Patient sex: M
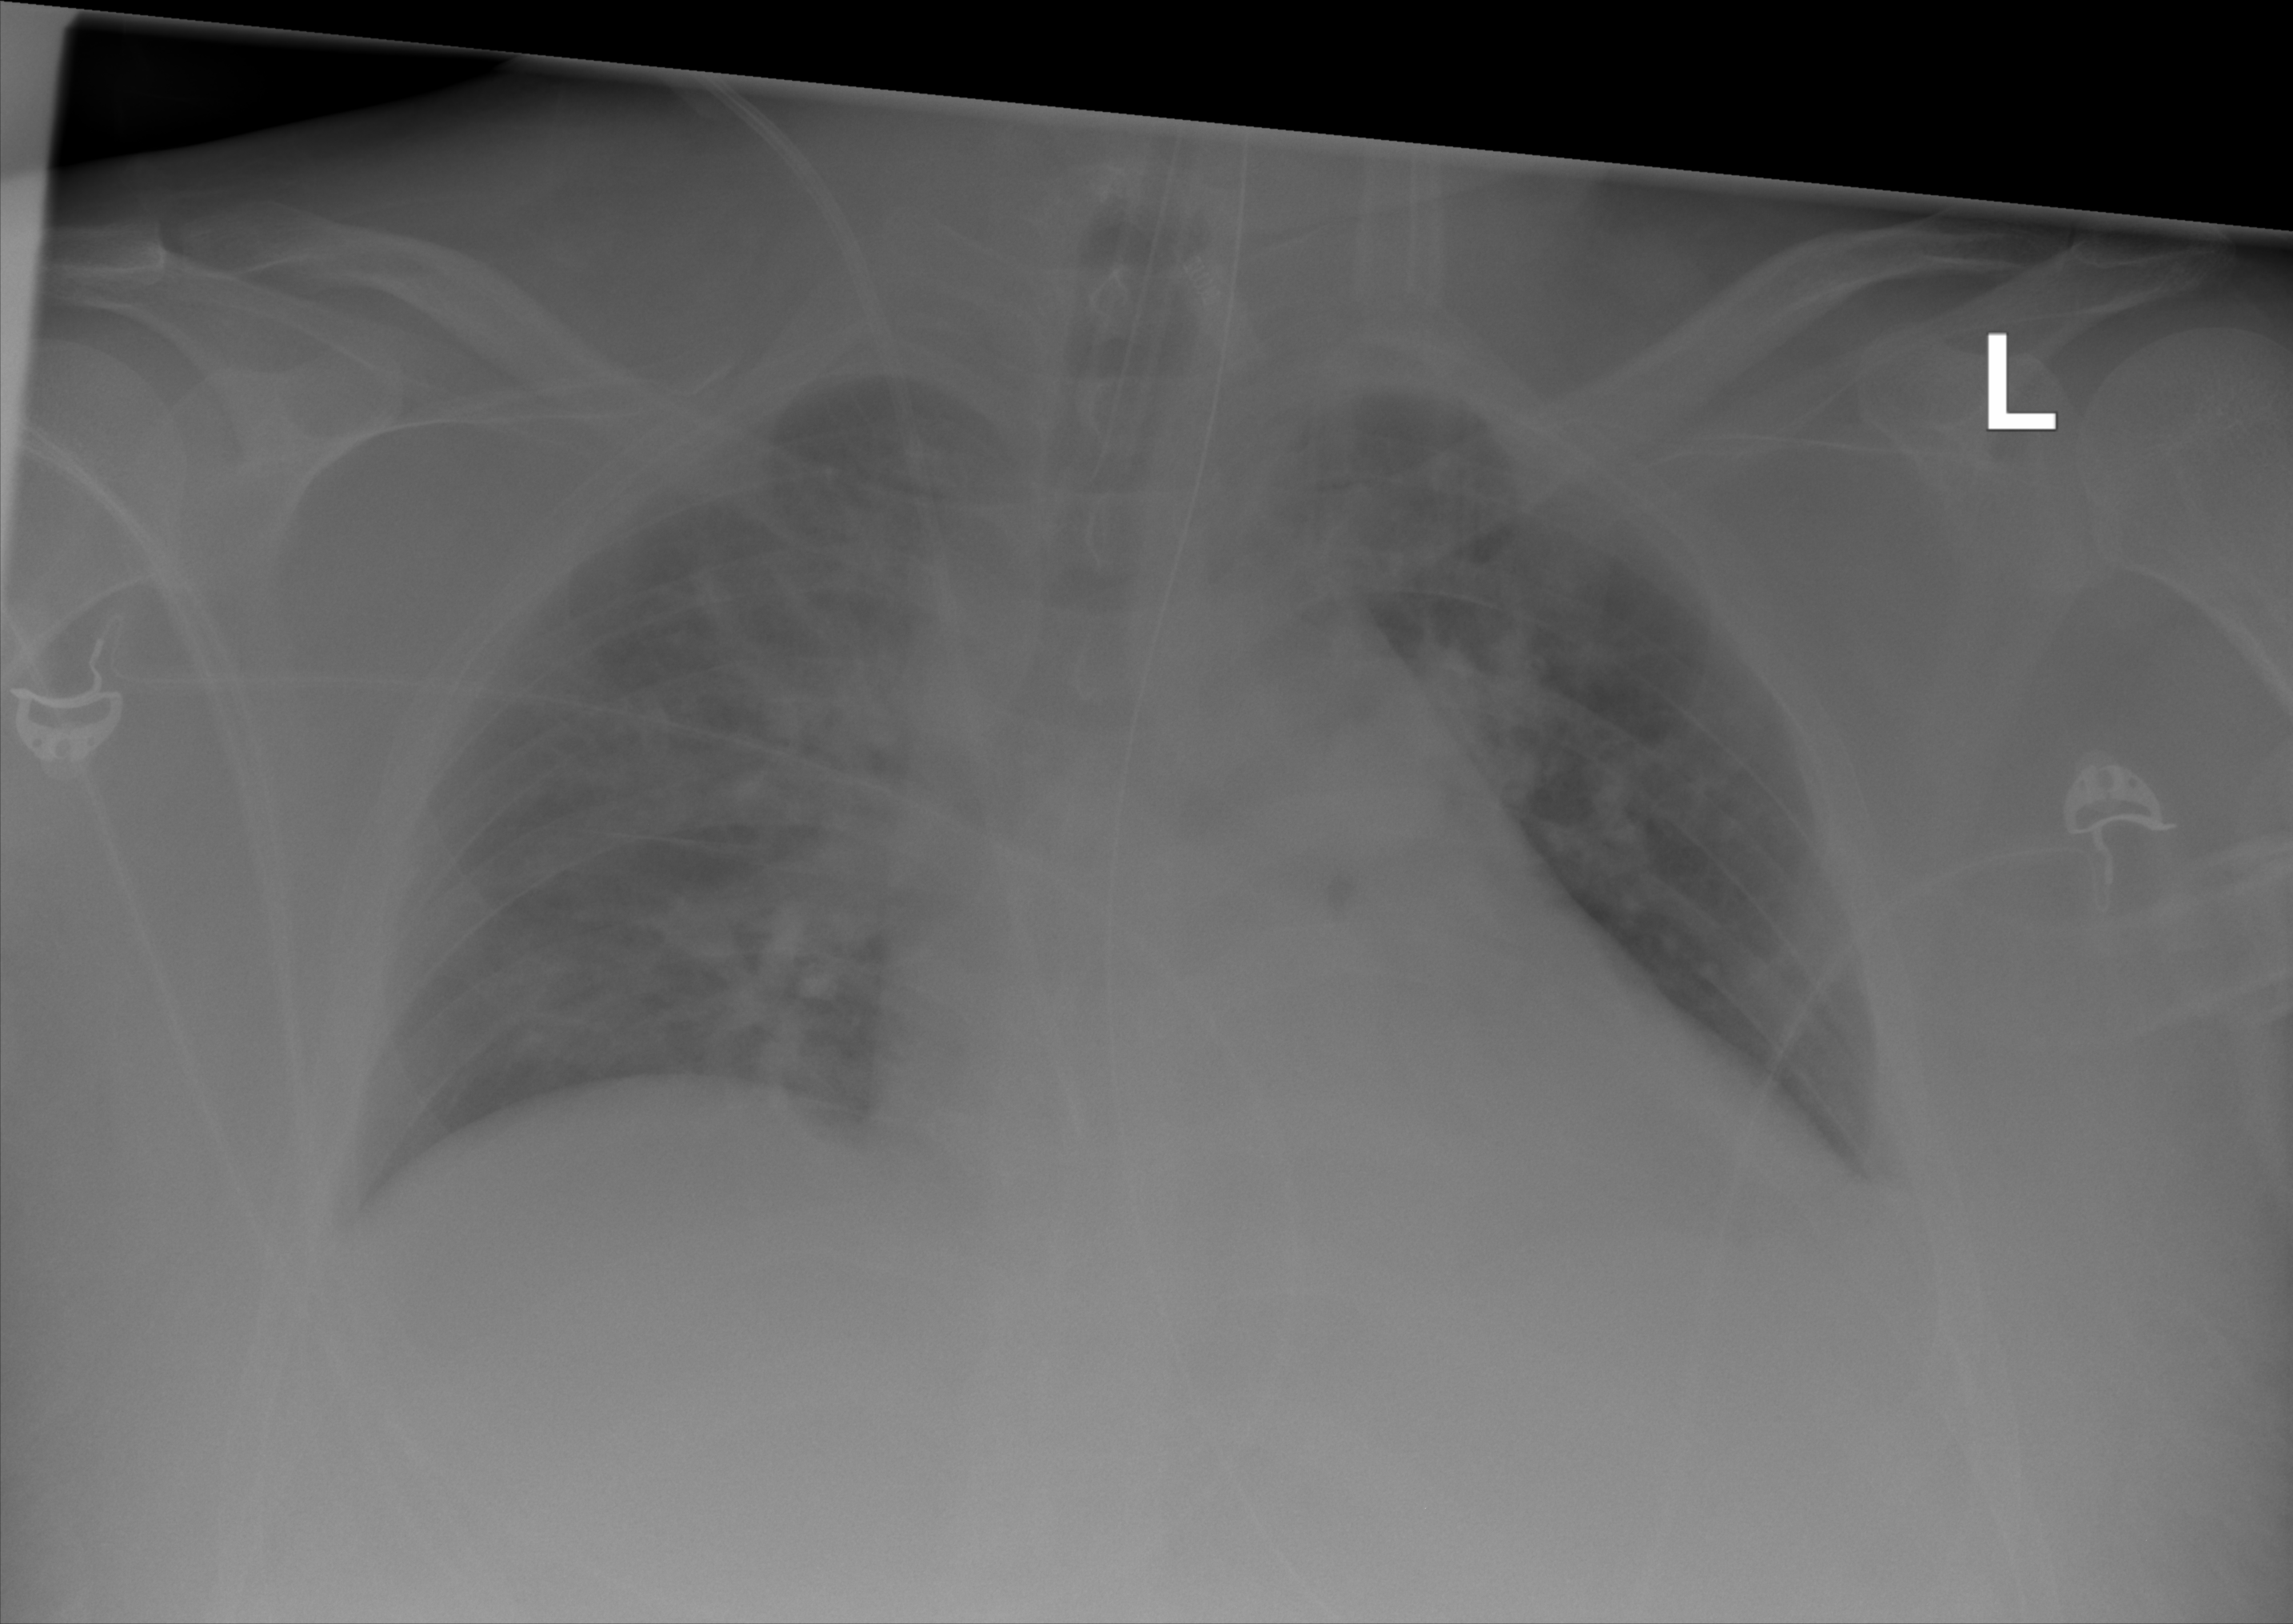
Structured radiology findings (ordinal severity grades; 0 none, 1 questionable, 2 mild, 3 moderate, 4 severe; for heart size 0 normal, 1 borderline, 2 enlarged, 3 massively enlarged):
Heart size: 2
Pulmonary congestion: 2
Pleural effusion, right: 2
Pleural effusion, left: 2
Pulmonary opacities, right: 0
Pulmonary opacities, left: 0
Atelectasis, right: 2
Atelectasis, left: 3